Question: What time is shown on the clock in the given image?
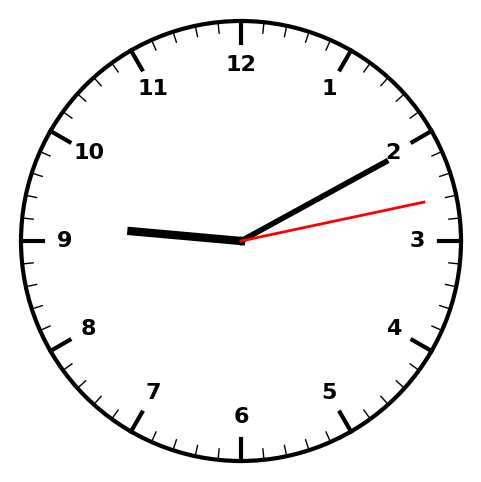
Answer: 09:10:13